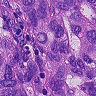
Metastatic tissue present: yes